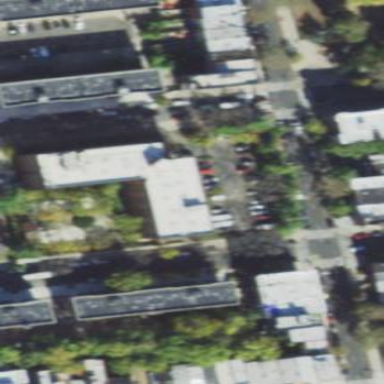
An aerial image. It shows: Nursing home located within apartment building.